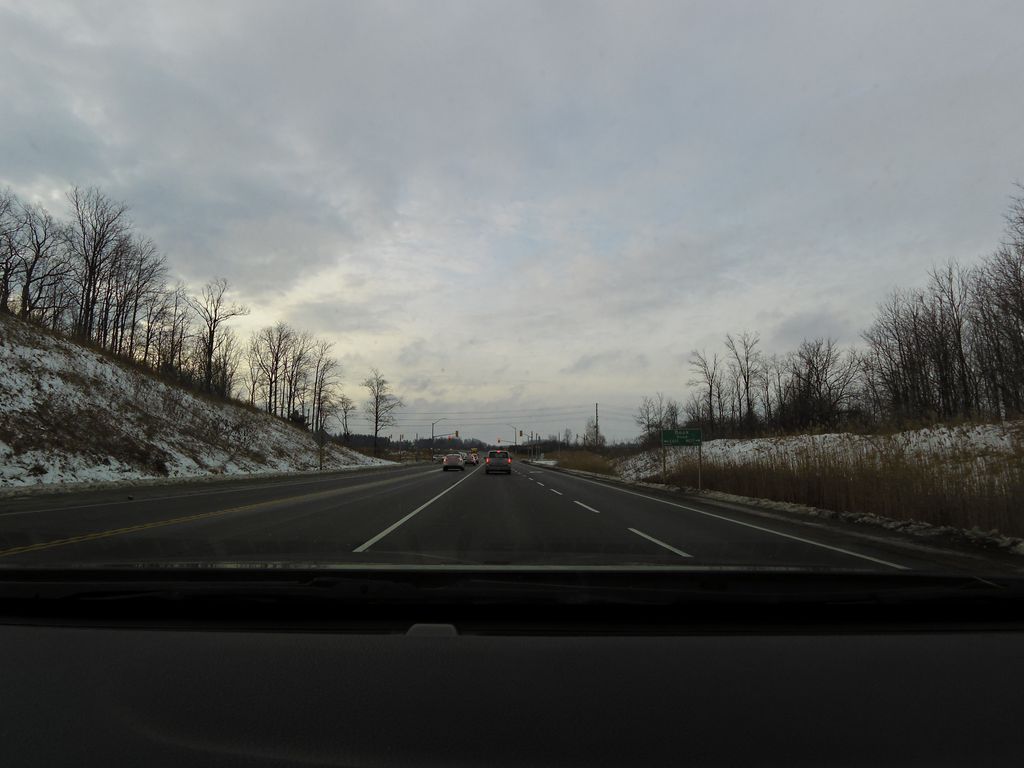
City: hamilton